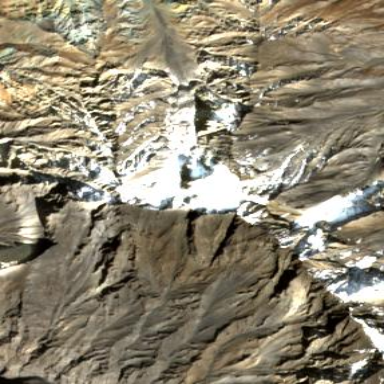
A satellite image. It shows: Majestic glacier in the distance.